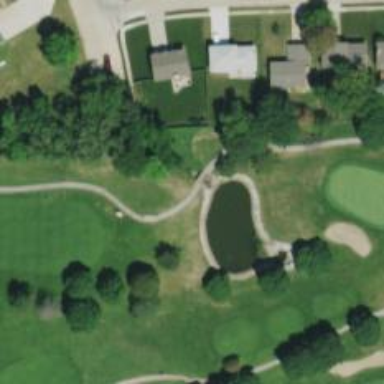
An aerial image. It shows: Path on bridge. The track type is grade1. It is golf cartpath.